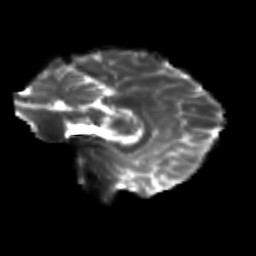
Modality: T2w
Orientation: sagittal
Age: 28
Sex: female
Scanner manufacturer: siemens
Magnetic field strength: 3 T
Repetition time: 3.5 s
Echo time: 0.104 s